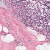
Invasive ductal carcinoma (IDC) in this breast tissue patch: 0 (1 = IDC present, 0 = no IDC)